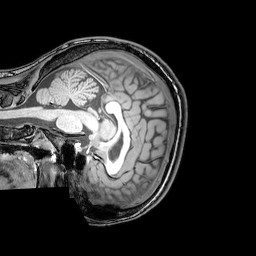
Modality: T1w
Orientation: sagittal
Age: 22
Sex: female
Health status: healthy
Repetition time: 0.081 s
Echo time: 0.037 s